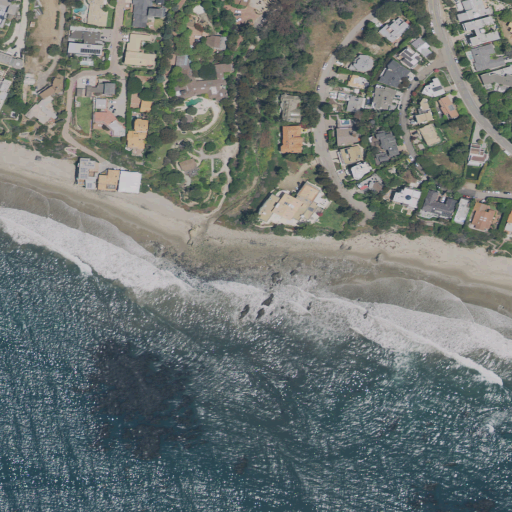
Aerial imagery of valley in California named Encinal Canyon containing open water, medium intensity development, low intensity development, high intensity development, grassland, open development, and barren land